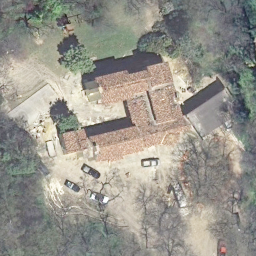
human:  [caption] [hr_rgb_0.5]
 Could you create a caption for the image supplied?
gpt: A villa with plants surrounded is in the sparse residential area .

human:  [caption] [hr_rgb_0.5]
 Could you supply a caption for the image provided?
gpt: A villa with orange roofs and some cars parked there is in the sparse residential area .

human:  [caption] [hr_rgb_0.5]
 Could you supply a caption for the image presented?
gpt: This is a sparse residential area with a villa surrounded by plants and some cars parked there .

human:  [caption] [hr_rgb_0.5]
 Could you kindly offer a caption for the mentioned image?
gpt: A villa with orange roofs is surrounded by trees and lawn in the sparse residential area .

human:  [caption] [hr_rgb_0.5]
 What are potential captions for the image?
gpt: A villa with plants surrounded and some cars parked there .